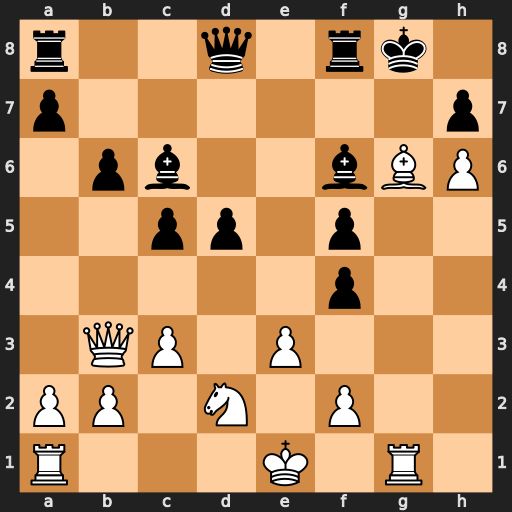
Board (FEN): r2q1rk1/p6p/1pb2bBP/2pp1p2/5p2/1QP1P3/PP1N1P2/R3K1R1
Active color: w
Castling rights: Q
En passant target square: -
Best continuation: Be8+ Kh8 Bxc6